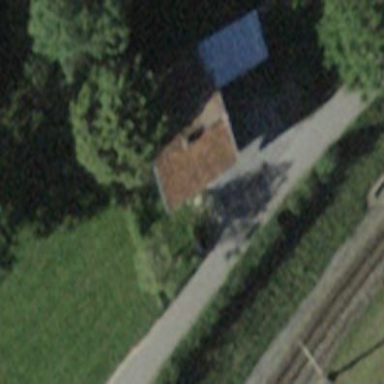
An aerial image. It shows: Simple house.